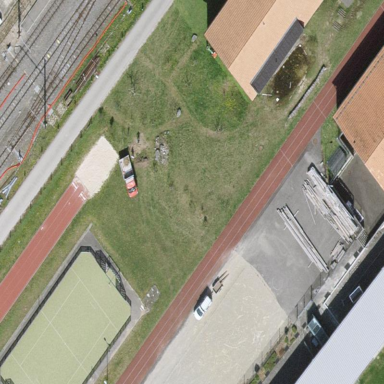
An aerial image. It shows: Track located within leisure land area.